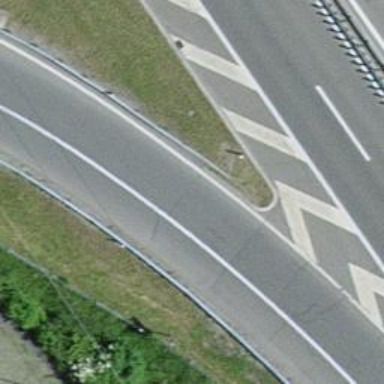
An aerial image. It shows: Asphalt motorway link.